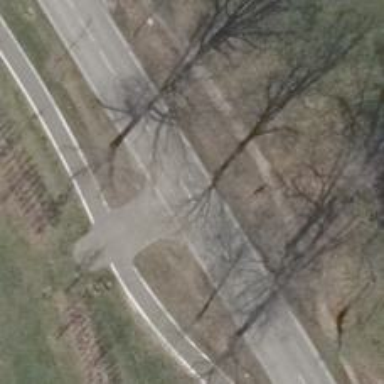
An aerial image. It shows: Secondary road with asphalt surface.